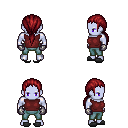
a pixel art fantasy rpg character, male body template, dark elf, purple skin, maroon sleeveless shirt, teal pants, brunette ponytail hairstyle, metal gloves, gray slippers, four views (front, back, left, right), 2x2 character sprite sheet, small pixel art, hard edges, no anti-aliasing